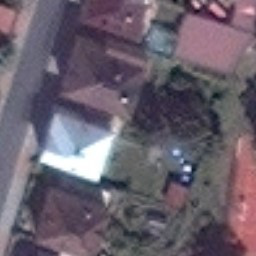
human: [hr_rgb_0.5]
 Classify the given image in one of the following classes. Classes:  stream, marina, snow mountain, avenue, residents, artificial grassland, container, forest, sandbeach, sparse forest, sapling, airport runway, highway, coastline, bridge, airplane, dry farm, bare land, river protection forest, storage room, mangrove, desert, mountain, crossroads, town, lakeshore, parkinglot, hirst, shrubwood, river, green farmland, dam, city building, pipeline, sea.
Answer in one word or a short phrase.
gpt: residents